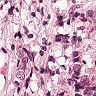
Metastatic tissue present: yes